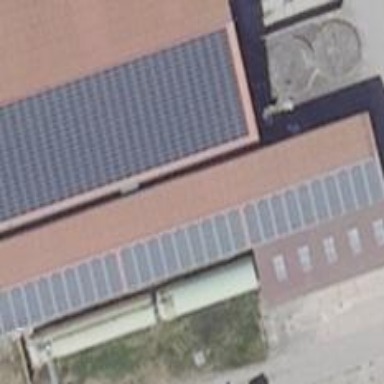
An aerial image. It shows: Solar-powered generator using photovoltaic technology. This small installation generates electricity through solar photovoltaic panels.